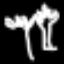
Label: palm tree